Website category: jobs
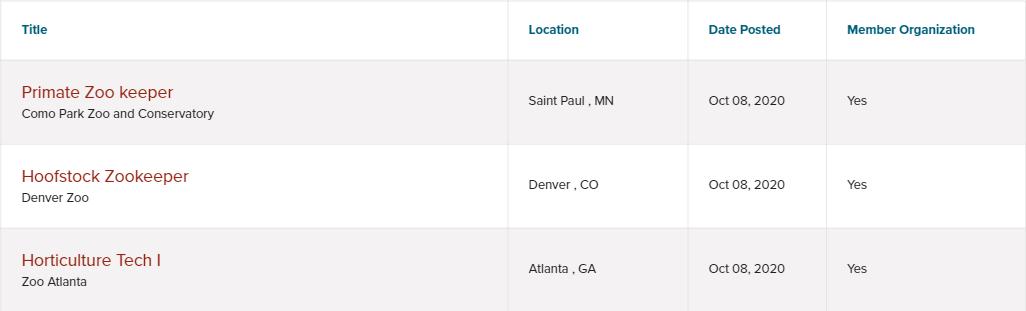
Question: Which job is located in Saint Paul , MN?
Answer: Primate Zoo keeper

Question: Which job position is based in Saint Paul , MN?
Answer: Primate Zoo keeper

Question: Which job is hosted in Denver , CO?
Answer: Hoofstock Zookeeper

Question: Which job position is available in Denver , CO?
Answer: Hoofstock Zookeeper

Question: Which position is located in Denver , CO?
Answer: Hoofstock Zookeeper

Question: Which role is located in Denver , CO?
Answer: Hoofstock Zookeeper

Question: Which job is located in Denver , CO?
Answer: Hoofstock Zookeeper

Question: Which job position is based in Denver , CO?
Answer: Hoofstock Zookeeper